Field crop: tomato
Growth stage: 1
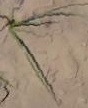
Species: cyperus